Question: Consider the following markup:
'''
<p>spaceflight</p>
<p>&nbsp;</p>
<p>&nbsp;</p>
<p>spaceflight</p>
'''
When user selects the whole block of text (e.g. using [Ctrl+A]) and applies font formatting in CKEditor the resulting markup is something like this:
'''
<p><span style="font-family:comic sans ms,cursive">spaceflight</span></p>
<p>&nbsp;</p>
<p>&nbsp;</p>
<p><span style="font-family:comic sans ms,cursive">spaceflight</span></p>
'''
i.e. font is not applied to the empty paragraphs.
Steps to reproduce the problem:

1. type a couple of lines of text, use [Enter] to insert empty paragraphs in between the lines
2. use [Ctrl+A] to select the whole block of text and apply "Comic Sans MS" font to the selection
3. use [Source] to check the resulting markup and see that the empty paragraphs are missing the font style
4. switch back to editing mode and type inside one of the empty paragraphs, the new text indeed uses default font
Is there any known workaround allowing to make CKEditor to apply formatting to empty paragraphs inside the current selection?
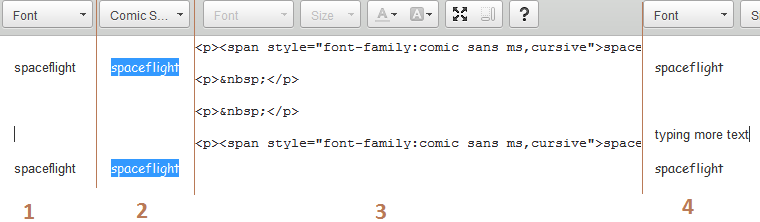
Answer: > The problem here is after user has explicitly applied font to the whole block they expect the whole block to be in that font, but when they use cursor and navigate to one of the empty paragraphs and start typing there it's a different font altogether
So the problem is actually different - it's not related to data, but to these empty blocks not preserving styling inside the editor. There's a ticket for this <URL>:
'''
<p><strong></strong><br /></p>
'''
The '<br>' there is for making the paragraph visible - it's so called bogus br. Otherwise, the paragraph would have 0 height.
Now, when you try to place your caret there (using mouse or keyboard) the browser finds an empty strong element, which is 0x0 and a paragraph which has non-zero width and height. Where the browser puts your caret? In the paragraph.
The same situation happens if you apply style on an empty selection and move your caret - there's still an empty inline element out there, but you won't be able to move your caret back to it.
It is possible to workaround this and there's even more than one way. Unfortunately, none is trivial.
If you want to attempt to implement a hack which should solve the most common cases, then it should work like this:
1. Watch the selection changes (editor#selectionChange).
2. If selection is collapsed and it is placed in an empty block (mind bogus brs) and there's an empty inline element, move caret there.
3. CKEditor's selection engine is able to place caret in an empty inline element (native implementations in Webkit and Blink are not able to do that).